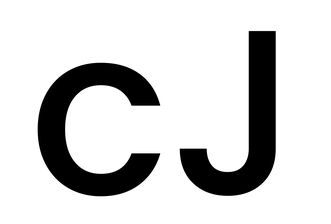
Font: Poppins-Medium